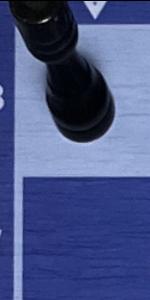
Label: Empty